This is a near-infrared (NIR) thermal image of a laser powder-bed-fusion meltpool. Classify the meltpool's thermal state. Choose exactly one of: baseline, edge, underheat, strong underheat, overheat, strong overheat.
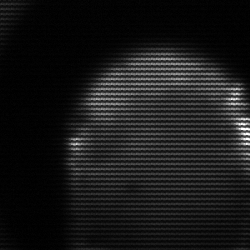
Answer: edge